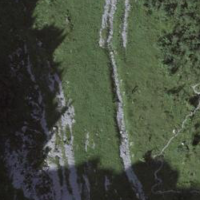
EUNIS habitat code: 23
Species observed at this site:
Bistorta vivipara